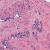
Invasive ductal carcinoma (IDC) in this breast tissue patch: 1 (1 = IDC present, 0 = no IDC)